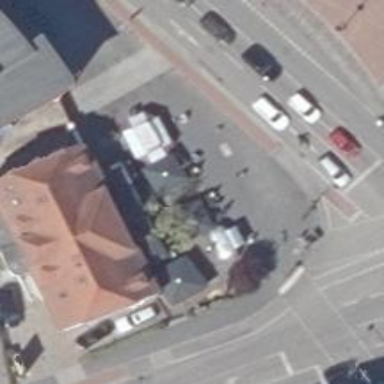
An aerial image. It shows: Pub.